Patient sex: F
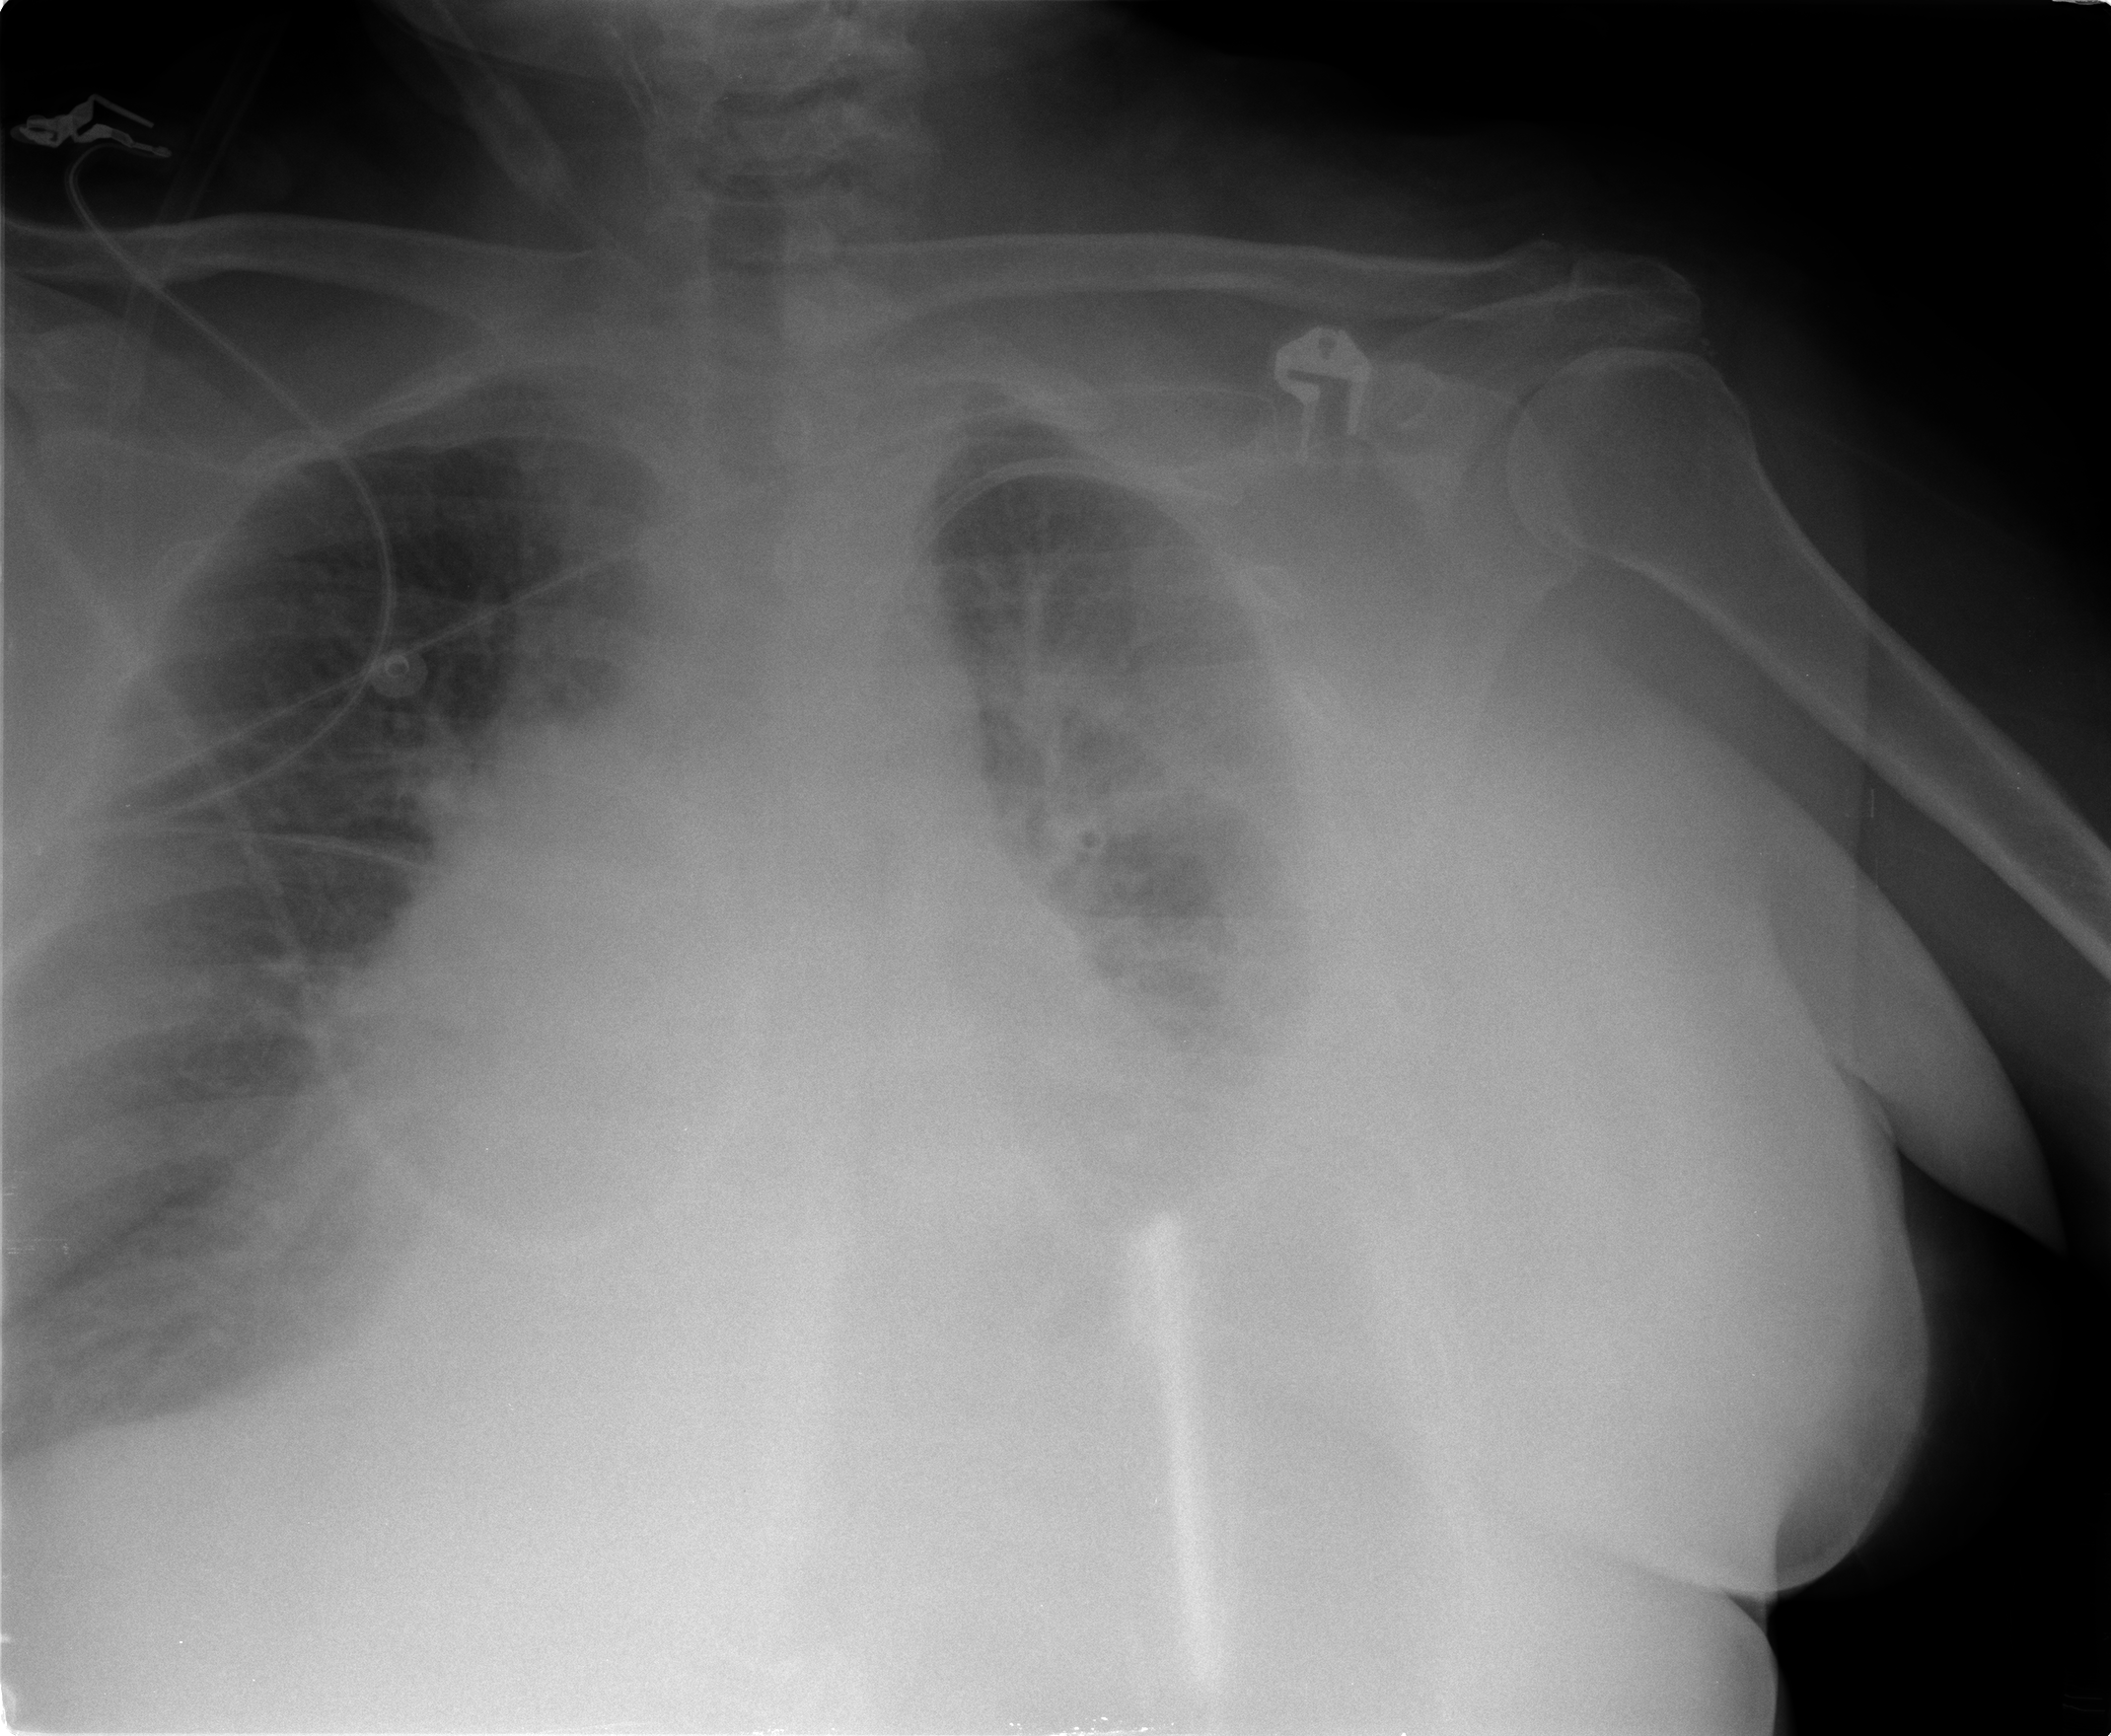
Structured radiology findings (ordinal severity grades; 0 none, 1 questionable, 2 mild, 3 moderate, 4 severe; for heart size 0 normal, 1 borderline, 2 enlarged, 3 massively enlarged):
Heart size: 2
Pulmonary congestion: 3
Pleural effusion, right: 2
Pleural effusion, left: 3
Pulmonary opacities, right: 2
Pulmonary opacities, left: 2
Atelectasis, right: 2
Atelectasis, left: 2